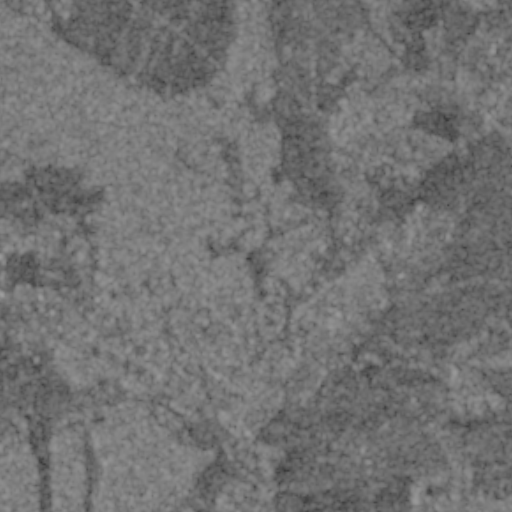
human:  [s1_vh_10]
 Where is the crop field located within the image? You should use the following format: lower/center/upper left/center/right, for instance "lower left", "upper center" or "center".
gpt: The crop field is located in the right of the image.
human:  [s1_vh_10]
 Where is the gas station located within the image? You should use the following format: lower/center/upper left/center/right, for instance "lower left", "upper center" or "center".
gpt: The gas station is located in the lower left of the image.
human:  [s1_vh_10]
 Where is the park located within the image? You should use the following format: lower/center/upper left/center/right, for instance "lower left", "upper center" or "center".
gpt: The park is located in the center right of the image.
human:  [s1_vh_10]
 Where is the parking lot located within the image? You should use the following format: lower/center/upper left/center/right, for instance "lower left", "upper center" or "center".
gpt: There is no parking lot in the image.

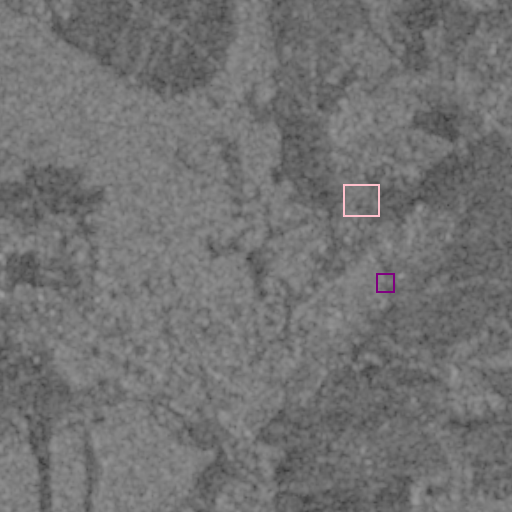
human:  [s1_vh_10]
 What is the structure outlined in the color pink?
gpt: The structure outlined in pink is a crop field.
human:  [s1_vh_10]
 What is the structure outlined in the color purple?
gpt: The structure outlined in purple is a park.
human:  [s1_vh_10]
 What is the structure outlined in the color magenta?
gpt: There is no magenta outline.